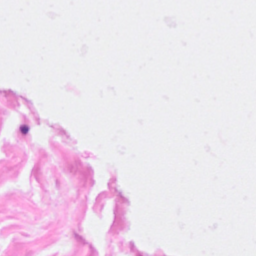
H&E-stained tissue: Breast